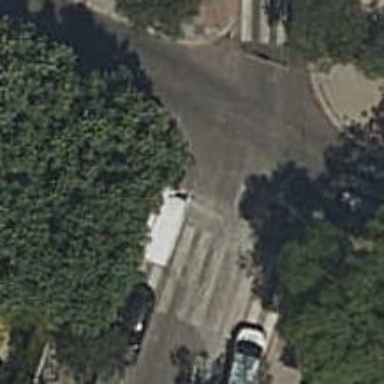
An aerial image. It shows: Zebra crossing on the road.